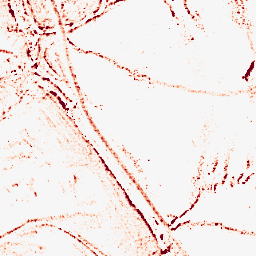
Category: morphological
Decomposition family: morphological_rect
Decomposition parameters: operation: opening
width: 5
height: 5
Upsampling method: sinc_hamming
Upsampling parameters: scale: 8
kernel_size: 8
Upsampling scale: 8